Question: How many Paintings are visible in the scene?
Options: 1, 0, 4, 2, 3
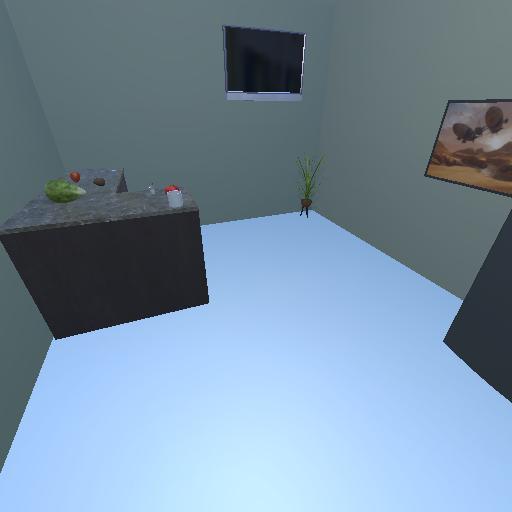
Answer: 1